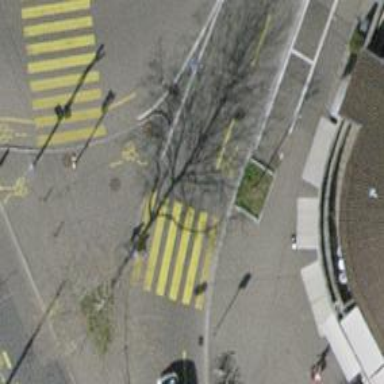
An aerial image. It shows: Uncontrolled zebra crossing with notable zebra markings.